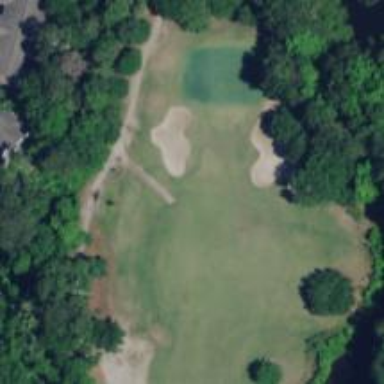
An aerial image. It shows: Path designated for golf carts.